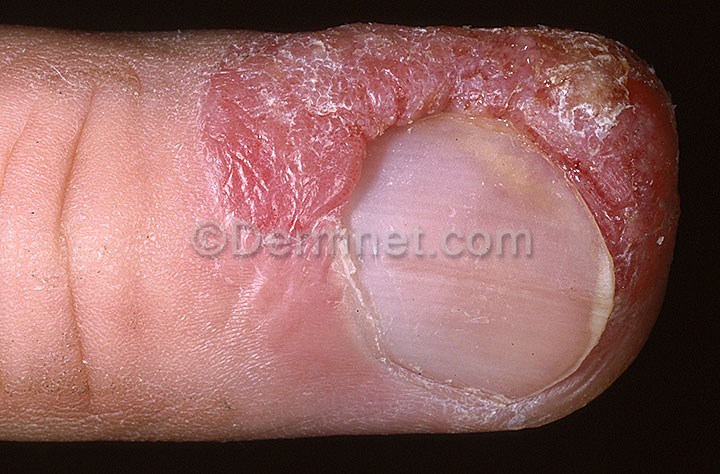
Disease: Eczema Photos